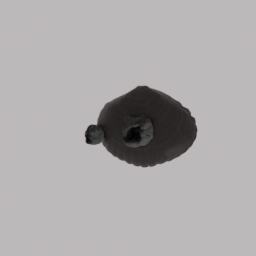
Label: animals